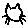
Label: cat